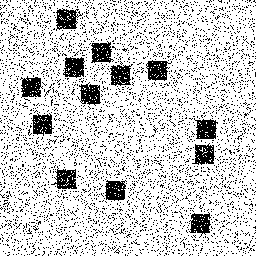
Squares: 13
Triangles: 0
Stars: 0
Total shapes: 13